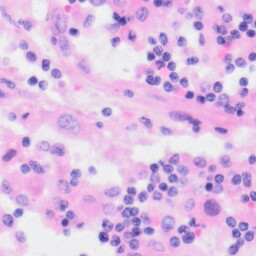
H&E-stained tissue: Kidney